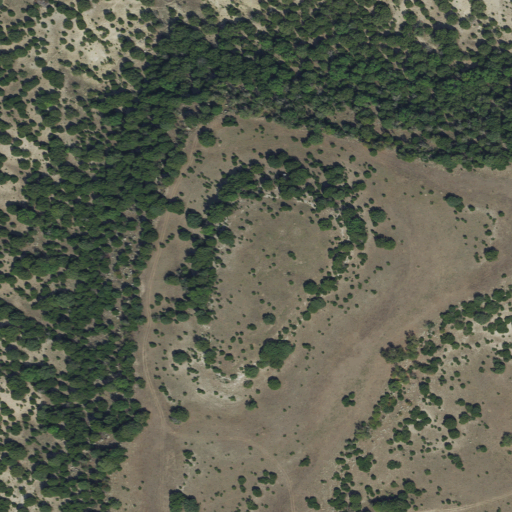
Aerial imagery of mountain in Texas named Bread Tray Mountain containing shrub and evergreen forest